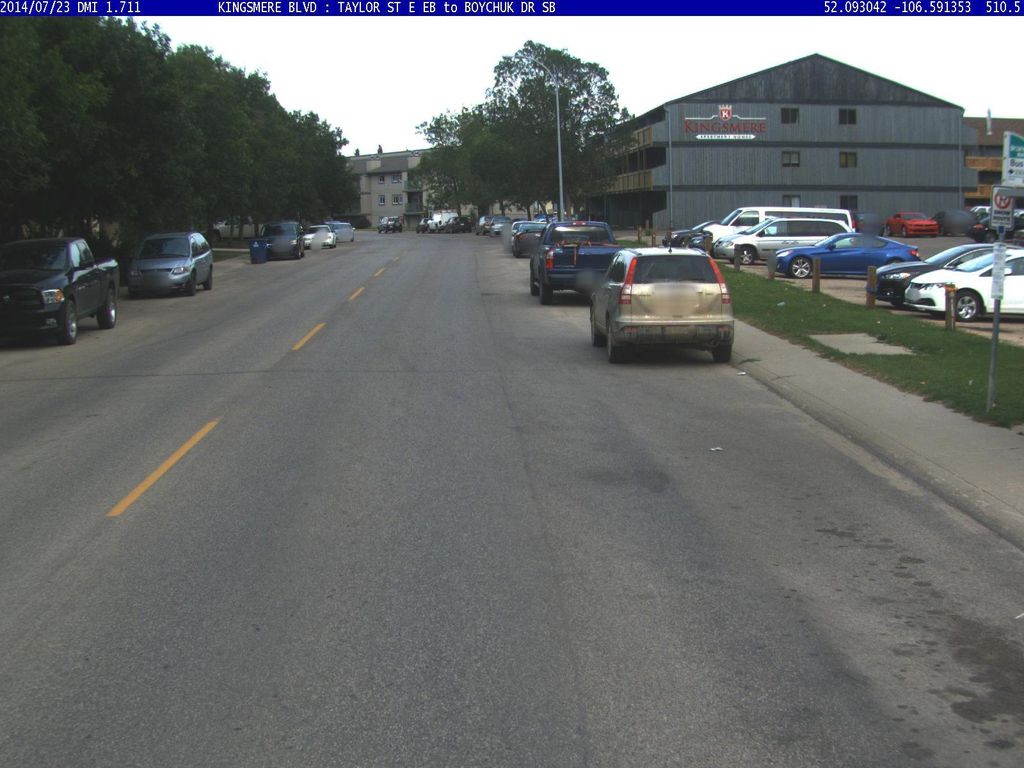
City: saskatoon